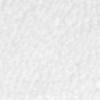
Label: no_change